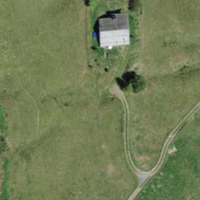
EUNIS habitat code: 23
Species observed at this site:
Aglais urticae
Heracleum sphondylium